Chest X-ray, PA view. Patient: 70 years old, sex M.
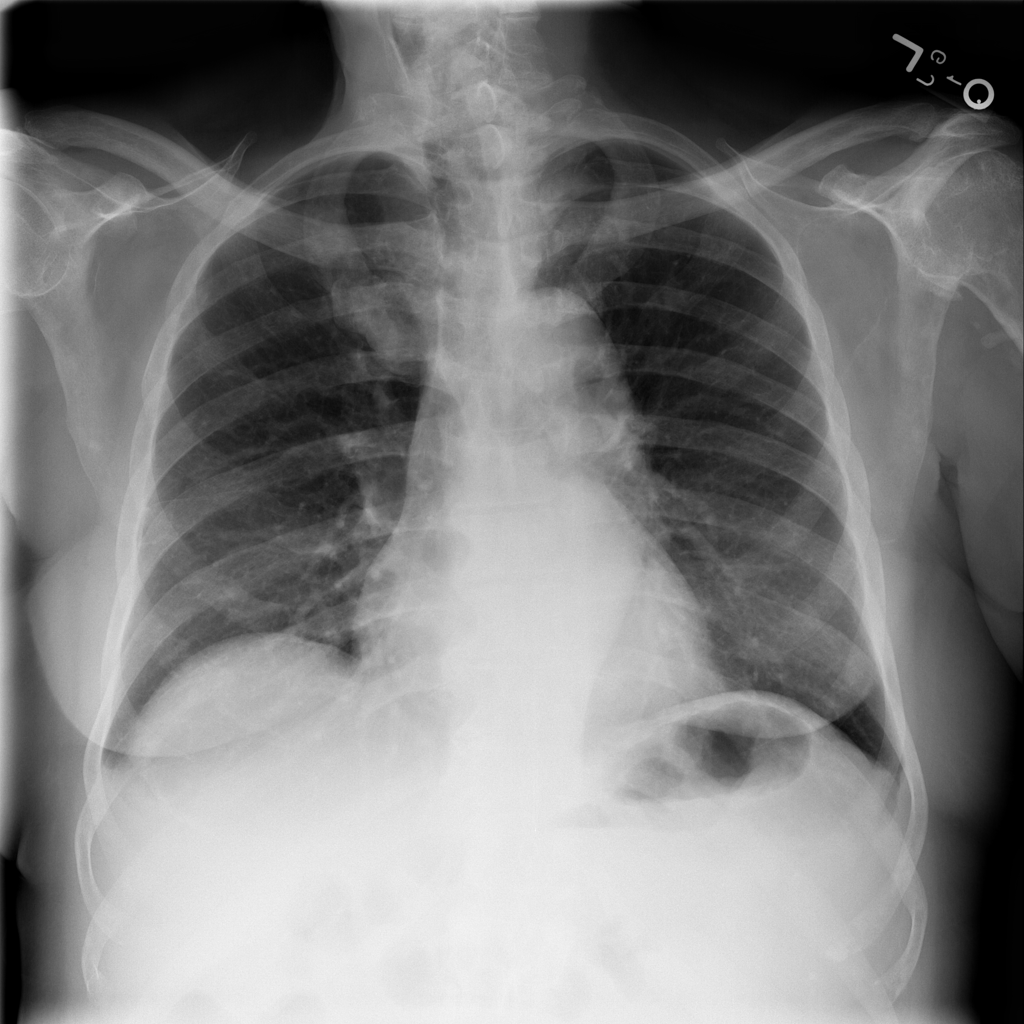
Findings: Effusion